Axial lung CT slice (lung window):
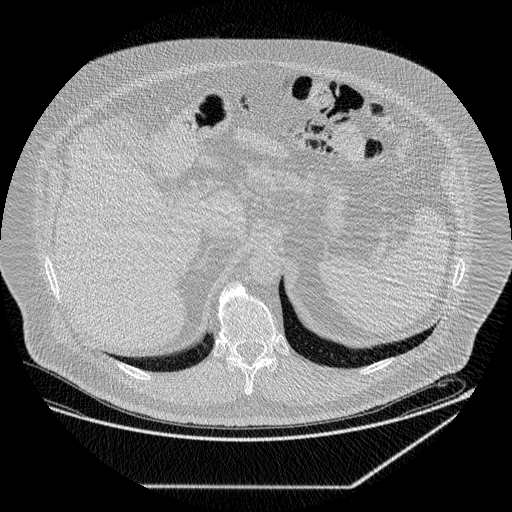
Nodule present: no